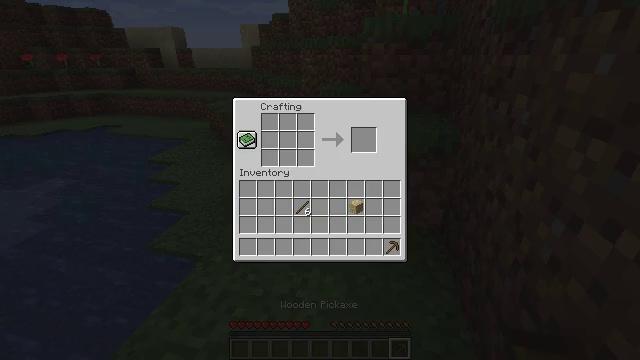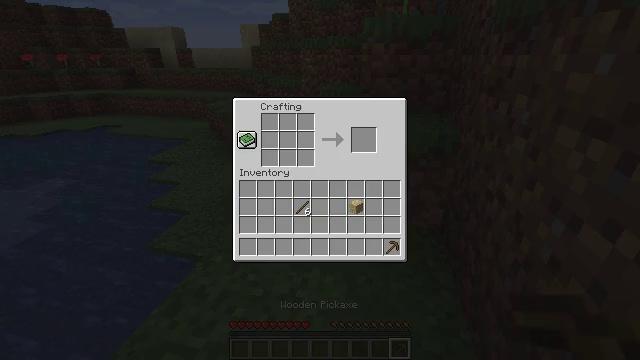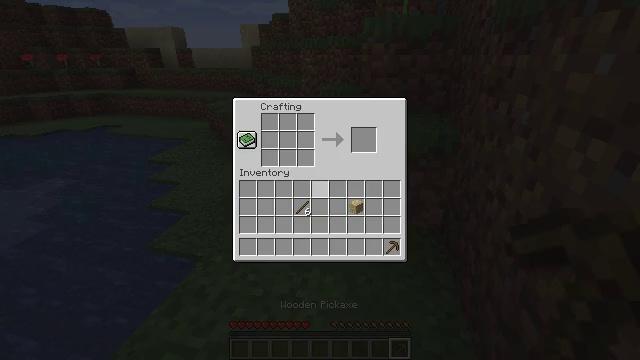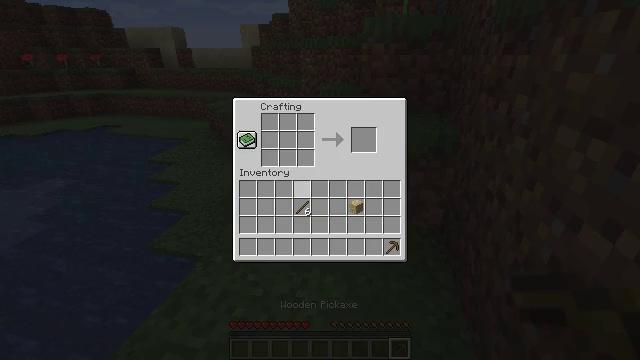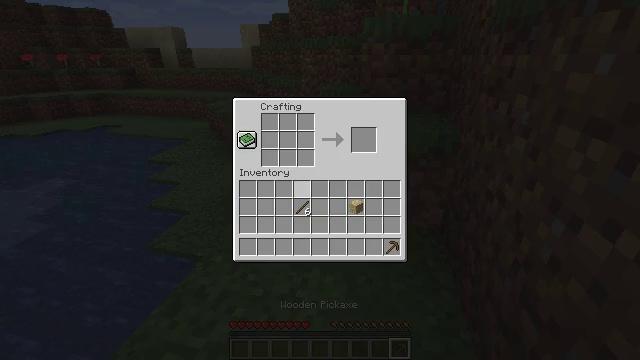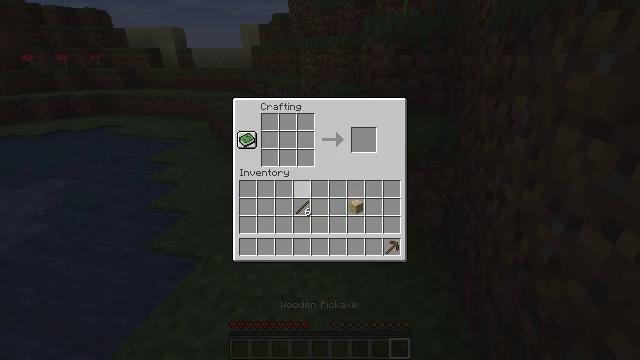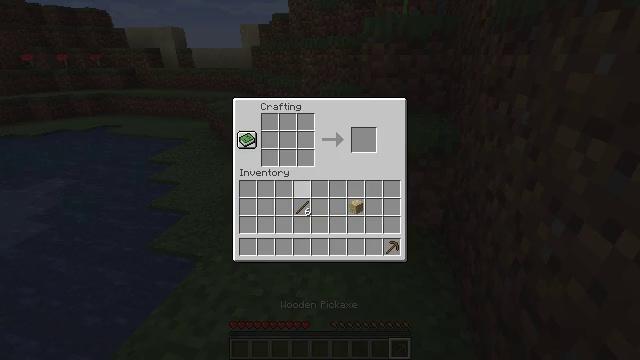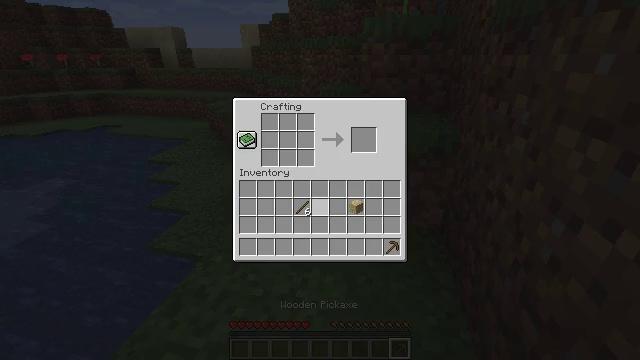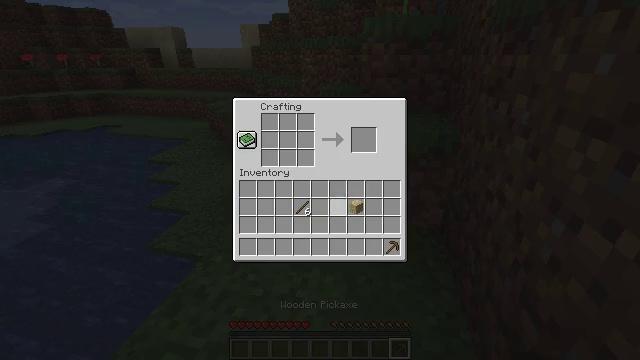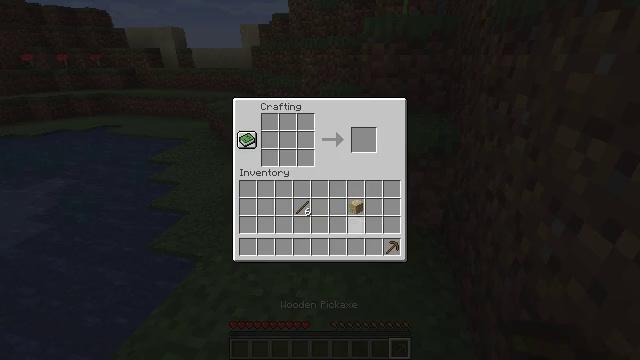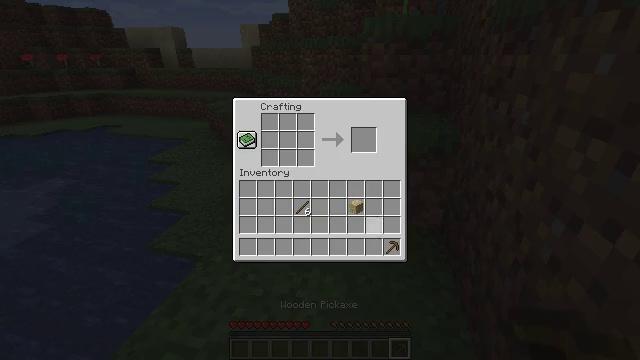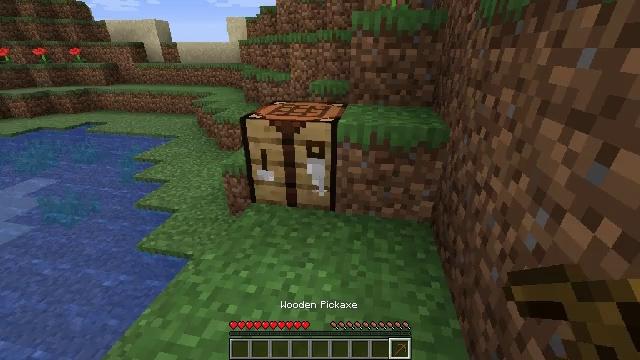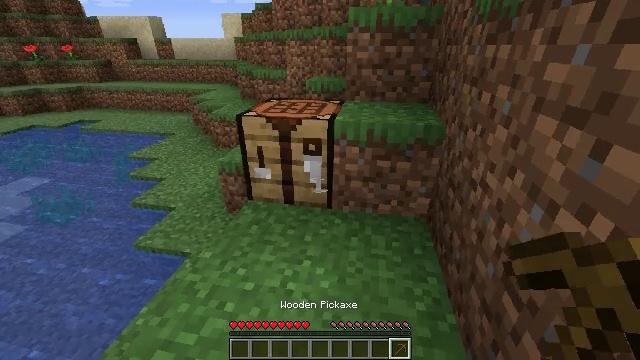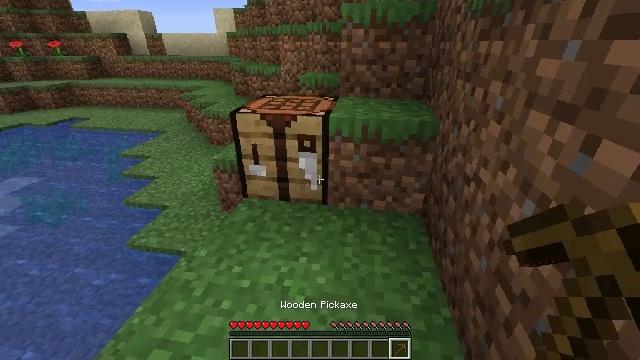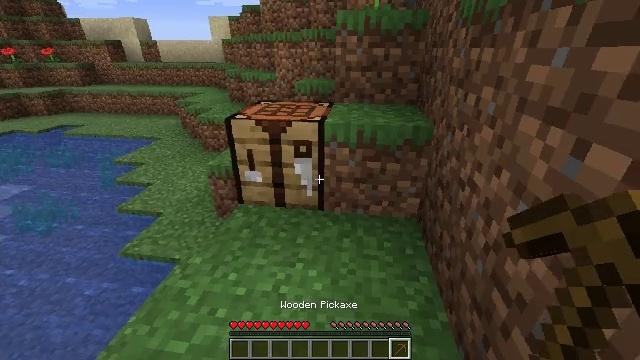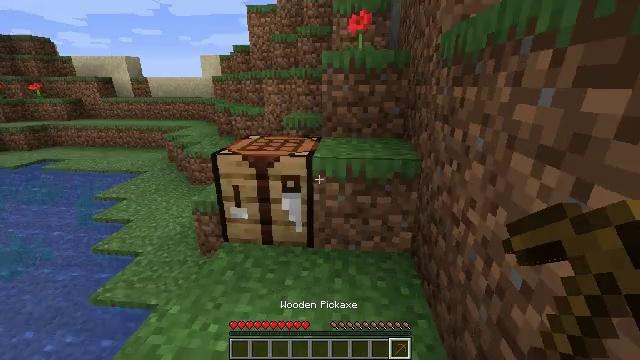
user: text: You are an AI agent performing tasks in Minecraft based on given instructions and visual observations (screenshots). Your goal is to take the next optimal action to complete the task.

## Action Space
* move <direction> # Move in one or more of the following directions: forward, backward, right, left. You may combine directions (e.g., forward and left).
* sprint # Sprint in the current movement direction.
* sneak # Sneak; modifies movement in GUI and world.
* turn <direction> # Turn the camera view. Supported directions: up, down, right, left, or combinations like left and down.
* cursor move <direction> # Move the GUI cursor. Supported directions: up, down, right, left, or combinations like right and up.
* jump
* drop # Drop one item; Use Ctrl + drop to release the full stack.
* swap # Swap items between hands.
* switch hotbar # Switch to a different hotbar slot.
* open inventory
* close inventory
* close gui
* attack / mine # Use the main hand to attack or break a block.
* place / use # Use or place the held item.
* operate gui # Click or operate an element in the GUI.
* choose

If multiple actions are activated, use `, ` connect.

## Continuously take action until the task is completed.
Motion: motion action
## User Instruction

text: Pick up the poppy from the field.
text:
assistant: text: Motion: sneak, cursor move left and down, open gui
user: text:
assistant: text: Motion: cursor move left and down
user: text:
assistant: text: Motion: no_op
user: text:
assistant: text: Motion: no_op
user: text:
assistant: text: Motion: no_op
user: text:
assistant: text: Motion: no_op
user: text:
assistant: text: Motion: no_op
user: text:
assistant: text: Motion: cursor move right and down
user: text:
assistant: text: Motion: cursor move right and down
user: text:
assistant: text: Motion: cursor move right and down
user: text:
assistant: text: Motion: cursor move right and down
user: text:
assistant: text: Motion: close gui
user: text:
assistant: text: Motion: turn right, open inventory
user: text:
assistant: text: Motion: turn right and up
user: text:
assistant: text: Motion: move forward, turn right and up
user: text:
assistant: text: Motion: move forward, turn right and up
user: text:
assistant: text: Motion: move forward, turn up
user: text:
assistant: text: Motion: move forward, turn up
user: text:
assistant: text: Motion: move forward
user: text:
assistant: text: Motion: move forward
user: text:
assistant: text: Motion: move forward
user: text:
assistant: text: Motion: move forward, turn right and up
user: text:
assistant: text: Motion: move forward, turn right and up, jump
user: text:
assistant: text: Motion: move forward, sprint, turn right and up, jump
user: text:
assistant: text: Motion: move forward, sprint, turn right and up, jump
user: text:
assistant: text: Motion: move forward, sprint
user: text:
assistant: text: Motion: move forward, sprint
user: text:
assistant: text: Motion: move forward, sprint
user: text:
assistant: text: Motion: move forward, sprint
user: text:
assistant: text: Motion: move forward, sprint